Question: Using Mathematica I need to evaluate the integral of a function. Since it is taking the program too much to compute it, would it be possible to use parallel computation to shorten the time needed? If so, how can I do it?
I uploaded a picture of the integrand function:
I need to integrate it with respect to (x3, y3, x, y) all of them ranging in a certain interval (x3 and y3 from 0 to 1) (x and y from 0 to 100). The parameters (a,b,c...,o) are preventing the NIntegrate function to work. Any suggestions?

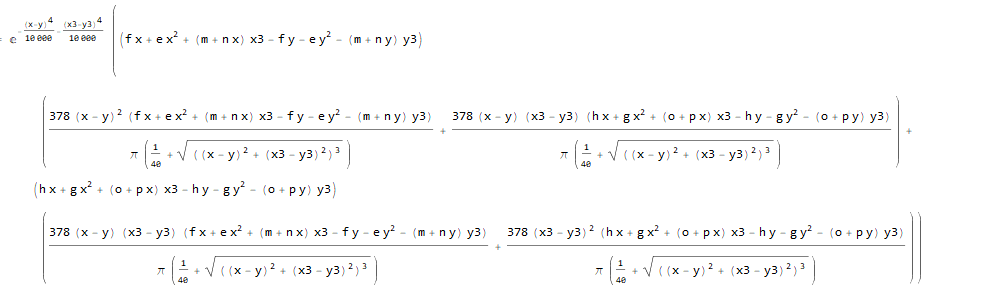
Answer: If you evaluate this
'''
expr=E^((-(x-y)^4-(x3-y3)^4)/10^4)*
(f x+e x^2+(m+n x)x3-f y-e y^2-(m+n y)y3)*
((378(x-y)^2(f x+e x^2+(m+n x)x3-f y-e y^2-(m+n y)y3))/
(Pi(1/40+Sqrt[((x-y)^2+(x3-y3)^2)^3]))+
(378(x-y)(x3-y3)(h x+g x^2+(o+p x)x3-h y-g y^2-(o+p y)y3))/
(Pi(1/40+Sqrt[((x-y)^2+(x3-y3)^2)^3])))+
(h x+g x^2+(o+p x)x3-h y-g y^2-(o +p y) y3)*
((378(x-y)(x3-y3)(f x+e x^2+(m+n x)x3-f y-e y^2-(m+n y)y3))/
(Pi(1/40+Sqrt[((x-y)^2+(x3-y3)^2)^3]))+
(378 (x3 - y3)^2 (h x + g x^2 + (o + p x)x3-h y-g y^2-(o+p y)y3))/
(Pi(1/40+Sqrt[((x-y)^2+(x3-y3)^2)^3])));
list=List @@ Expand[expr]
'''
then you will get a list of 484 expressions, each very similar in form to this
'''
(378*f*h*x^3*x3)/(Pi*(1/40+Sqrt[(x^2+x3^2-2*x*y+y^2-2*x3*y3+y3^2)^3]))
'''
Notice that you can then use 'NIntegrate' in this way
'''
f*h*NIntegrate[(378*x^3*x3)/(Pi*(1/40+Sqrt[(x^2+x3^2-2*x*y+y^2-2*x3*y3+y3^2)^3])),
{x,0,100},{y,0,100},{x3,0,1},{y3,0,1}]
'''
but it gives warnings and errors about the convergence and accuracy, almost certainly due to your fractional powers in the denominator.
If you can find a way to pull out the scalar multipliers which are independent of x,y,x3,y3 and then perform that integration without warnings and errors and get an accurate result which isn't infinity then you could perhaps perform these integrals in parallel and total the results.
Some of the integrands are scalar multiples of others and if you combine similar integrands then you can reduce this down to 300 unique integrands.
I doubt this is going to lead to an acceptable solution for you.
Please check all this very carefully to make certain that no mistakes have been made.
EDIT
Since the variables that are independent of the integration appear to be easily separated from the dependent variables in the problem posed above, I think this will allow parallel 'NIntegrate'
'''
independentvars[z_] := (z/(z//.{e->1, f->1, g->1, h->1, m->1, n->1, o->1, p->1}))*
NIntegrate[(z//.{e->1, f->1, g->1, h->1, m->1, n->1, o->1, p->1}),
{x, 0, 100}, {y, 0, 100}, {x3, 0, 1}, {y3, 0, 1}]
Total[ParallelMap[independentvars, list]]
'''
As I mentioned previously, the fractional powers in the denominator result in a flood of warnings and errors about convergence failing.
You can test this with the following much simpler example
'''
expr = f x + f g x3 + o^2 x x3;
list = List @@ Expand[expr];
Total[ParallelMap[independentvars, list]]
'''
which instantly returns
'''
500000. f + 5000. f g + 250000. o^2
'''
This is a very primitive method of pulling independent symbolic variables outside an 'NIntegrate'. This gives absolutely no warning if one of the integrands is not in a form where this primitive attempt at extraction is not appropriate or fails.
There may be a far better method that someone else has written out there somewhere. If someone could show a far better method of doing this then I would appreciate it.
It might be nice if Wolfram would consider incorporating something like this into 'NIntegrate' itself.